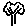
Label: tree